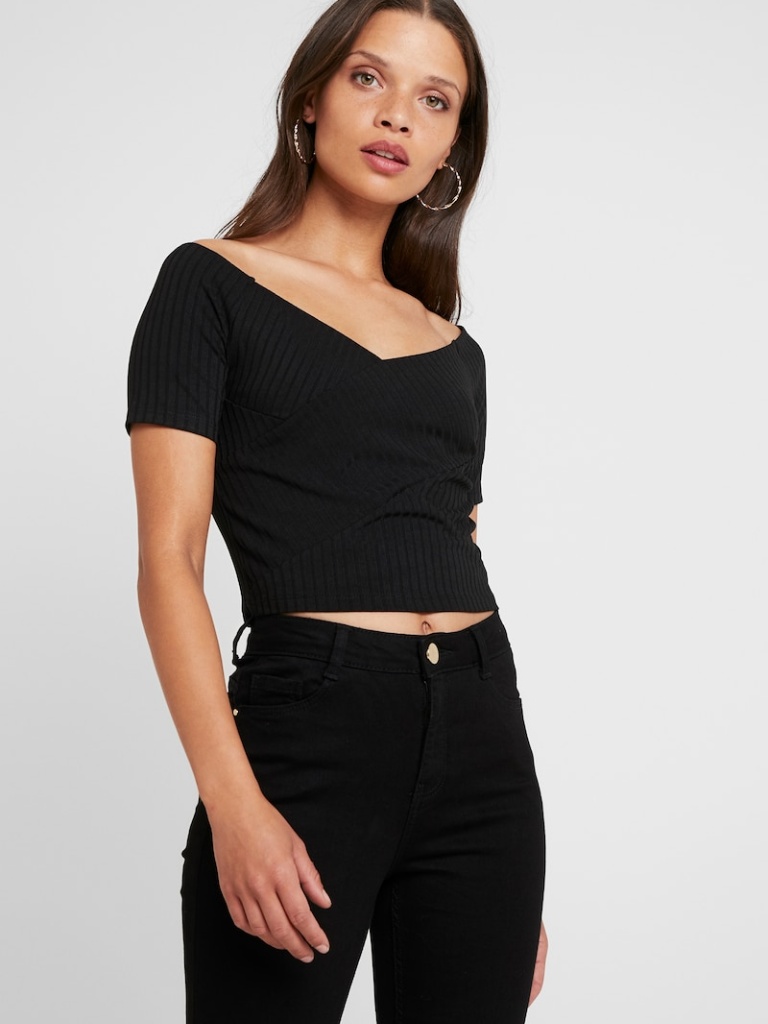
knit tight short sleeve cropped length Untucked off-shoulder blouse